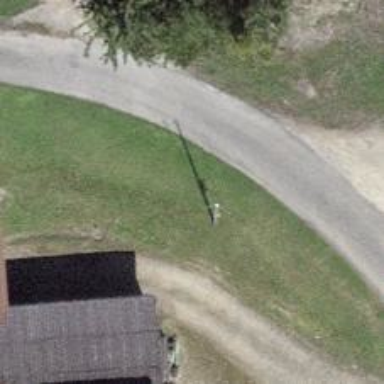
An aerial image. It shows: Power pole.